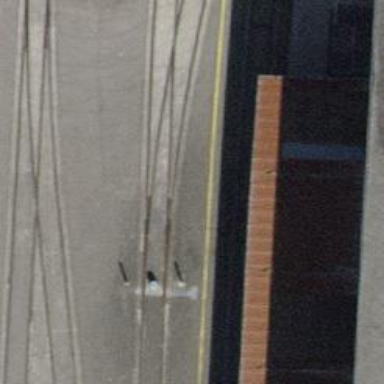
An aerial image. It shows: Railway switch.